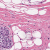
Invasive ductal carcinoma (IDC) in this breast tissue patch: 0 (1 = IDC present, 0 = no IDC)